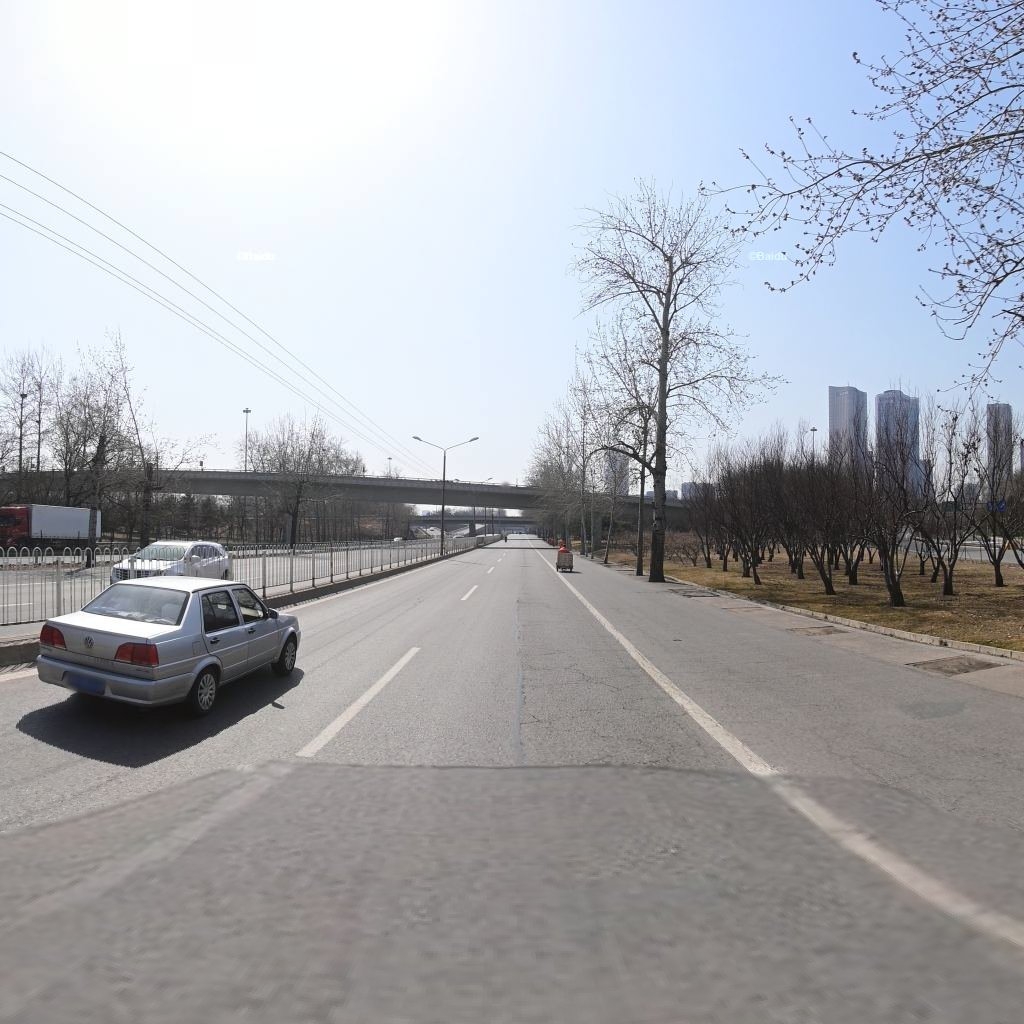
Region: Chaoyang
Road damage annotations: alligator crack